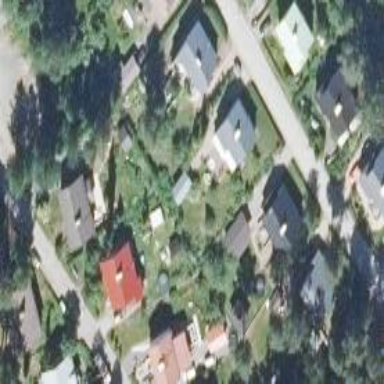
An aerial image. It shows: Residential area.